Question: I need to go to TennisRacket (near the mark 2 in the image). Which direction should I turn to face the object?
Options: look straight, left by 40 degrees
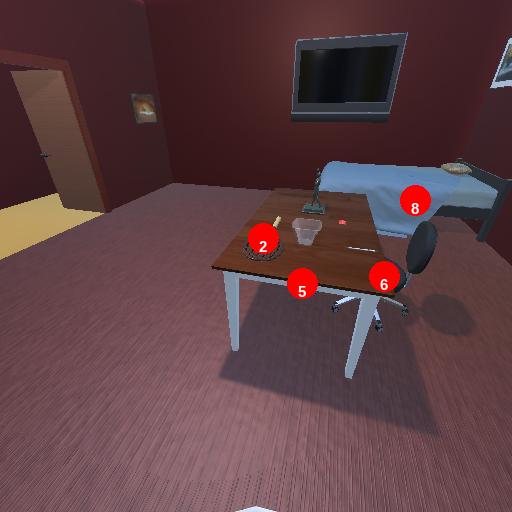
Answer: look straight